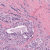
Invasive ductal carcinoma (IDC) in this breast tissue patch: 1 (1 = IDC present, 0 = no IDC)